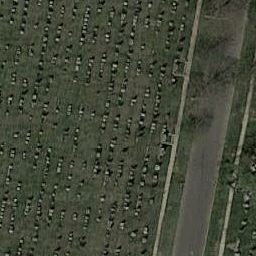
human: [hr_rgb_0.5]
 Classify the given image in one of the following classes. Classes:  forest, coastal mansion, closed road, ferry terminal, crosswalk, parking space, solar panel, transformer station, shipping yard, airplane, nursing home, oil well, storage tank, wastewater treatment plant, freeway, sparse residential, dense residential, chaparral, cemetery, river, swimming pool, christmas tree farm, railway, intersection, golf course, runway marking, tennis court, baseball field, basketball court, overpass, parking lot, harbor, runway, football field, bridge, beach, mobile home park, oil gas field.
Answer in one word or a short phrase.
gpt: cemetery